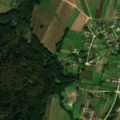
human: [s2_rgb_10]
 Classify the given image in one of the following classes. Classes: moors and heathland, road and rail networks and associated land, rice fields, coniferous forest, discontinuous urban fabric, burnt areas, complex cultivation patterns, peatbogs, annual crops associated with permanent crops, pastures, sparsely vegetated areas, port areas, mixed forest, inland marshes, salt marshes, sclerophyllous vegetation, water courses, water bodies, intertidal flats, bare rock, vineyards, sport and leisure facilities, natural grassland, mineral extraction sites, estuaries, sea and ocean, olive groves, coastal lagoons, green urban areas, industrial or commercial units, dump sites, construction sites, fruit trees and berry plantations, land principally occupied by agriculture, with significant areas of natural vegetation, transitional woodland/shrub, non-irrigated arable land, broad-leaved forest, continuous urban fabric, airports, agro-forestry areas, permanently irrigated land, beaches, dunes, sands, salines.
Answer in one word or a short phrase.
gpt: discontinuous urban fabric, non-irrigated arable land, complex cultivation patterns, broad-leaved forest, mixed forest